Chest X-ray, AP view. Patient: 53 years old, sex F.
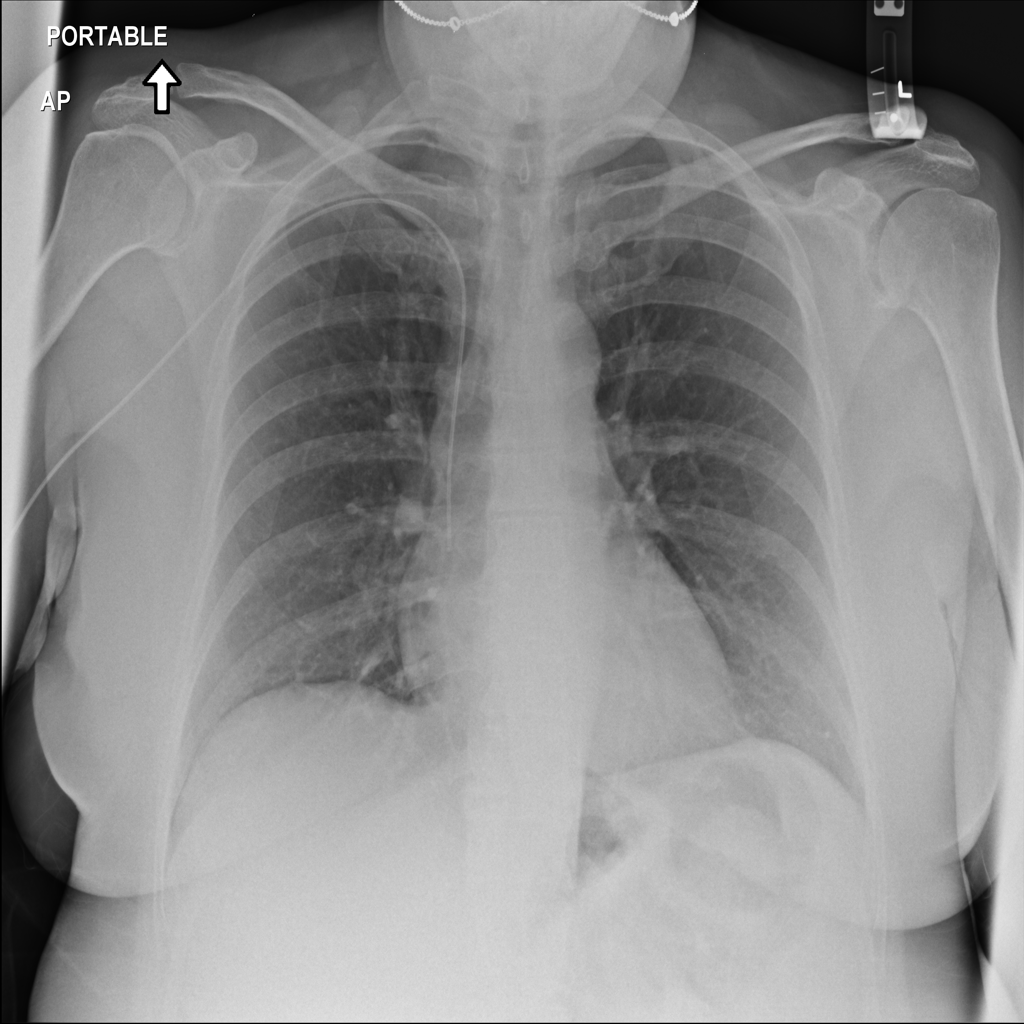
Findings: No Finding